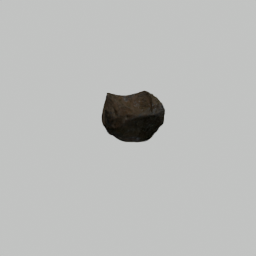
Label: nature